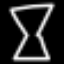
Label: hourglass